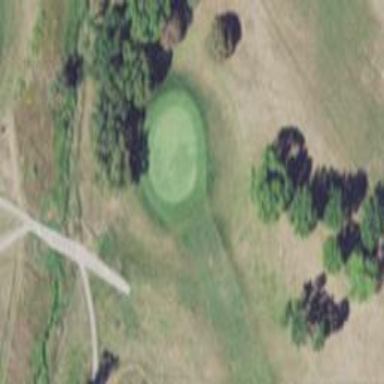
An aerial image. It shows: Golf fairway in the image.